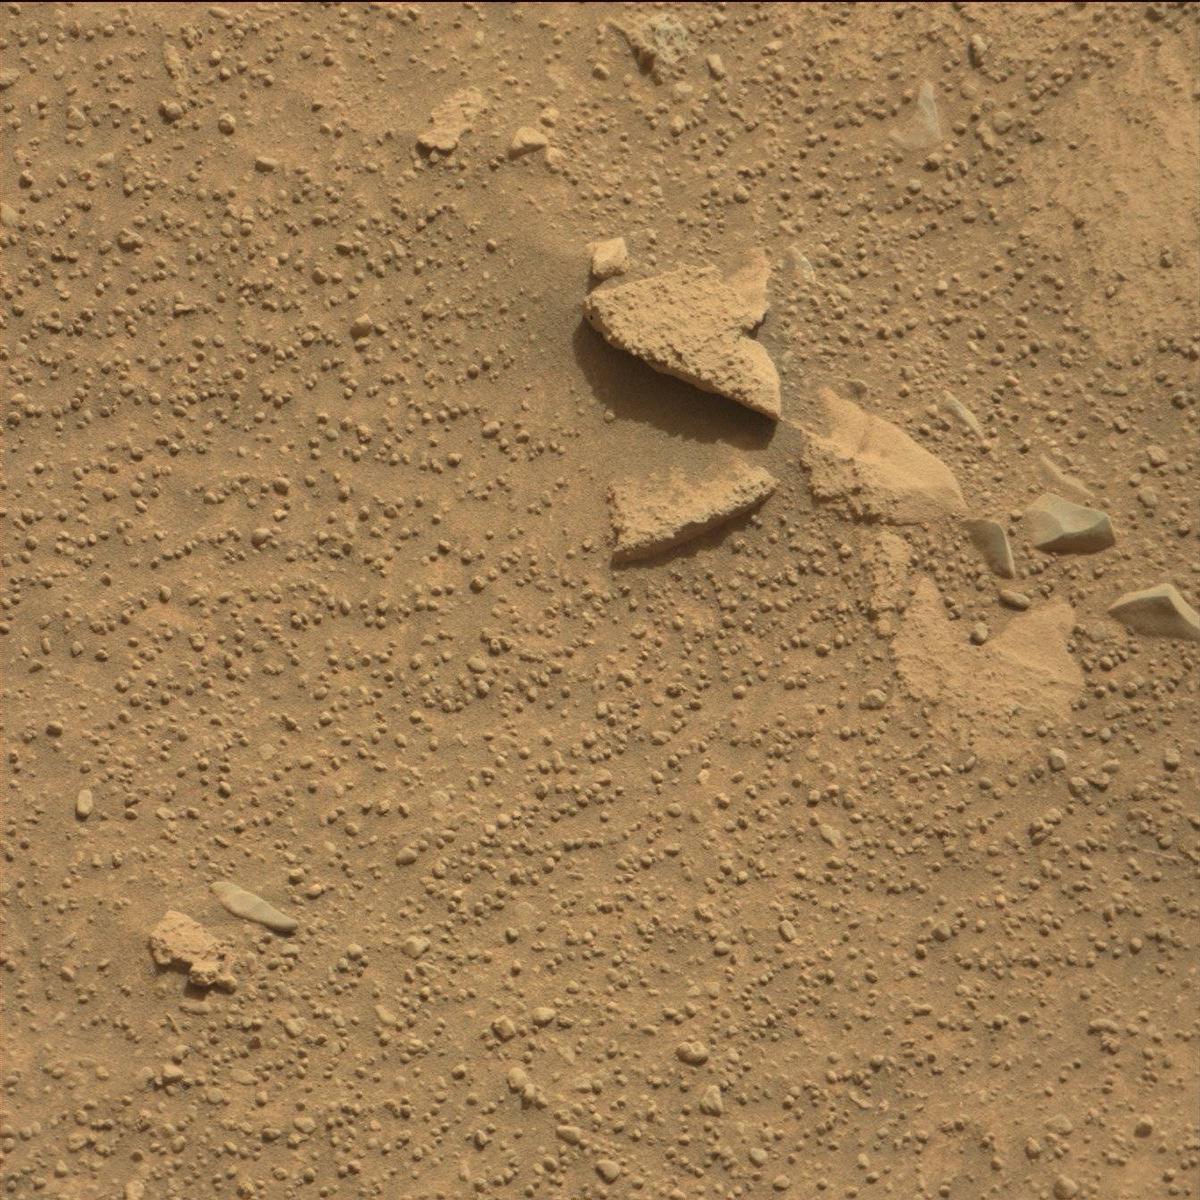
Terrain classes present: Bedrock, Rock, Sand / Soil